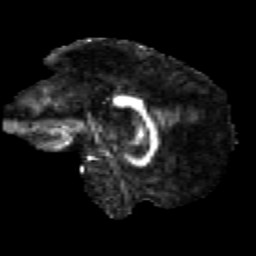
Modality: FA
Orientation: sagittal
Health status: healthy
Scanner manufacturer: siemens
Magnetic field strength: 3 T
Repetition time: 12 s
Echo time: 0.092 s